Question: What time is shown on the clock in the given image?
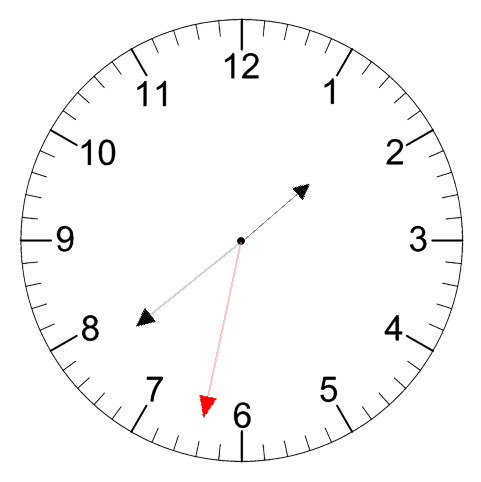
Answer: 01:38:32